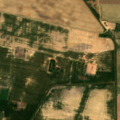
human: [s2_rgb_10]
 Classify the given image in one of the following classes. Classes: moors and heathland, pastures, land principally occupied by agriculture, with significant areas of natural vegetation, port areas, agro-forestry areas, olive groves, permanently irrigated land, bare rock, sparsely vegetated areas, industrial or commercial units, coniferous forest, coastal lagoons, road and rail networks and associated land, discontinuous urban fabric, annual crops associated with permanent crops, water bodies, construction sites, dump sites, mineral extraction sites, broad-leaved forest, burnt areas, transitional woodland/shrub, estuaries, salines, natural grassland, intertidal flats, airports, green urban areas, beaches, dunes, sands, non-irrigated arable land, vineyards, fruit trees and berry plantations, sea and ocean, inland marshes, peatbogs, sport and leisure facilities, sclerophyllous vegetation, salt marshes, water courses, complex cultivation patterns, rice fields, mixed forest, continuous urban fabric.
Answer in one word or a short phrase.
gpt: industrial or commercial units, non-irrigated arable land